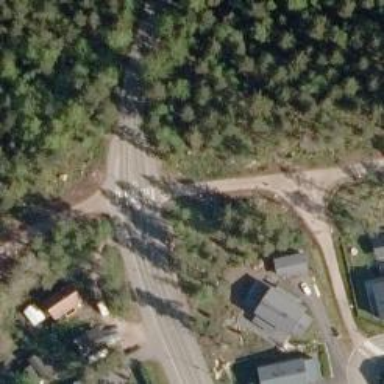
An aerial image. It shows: Asphalt cycleway with crossing.